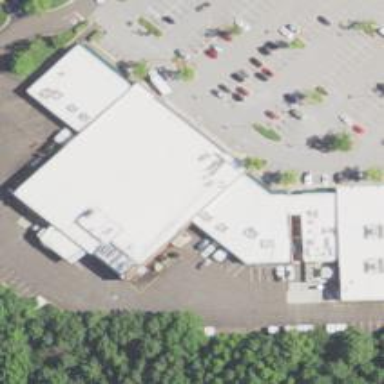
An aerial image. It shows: Supermarket.